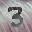
Label: 3